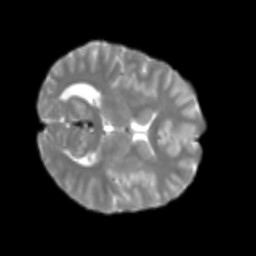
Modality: T2w
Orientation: axial
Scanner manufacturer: siemens
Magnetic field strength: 3 T
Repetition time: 4 s
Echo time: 0.0594 s